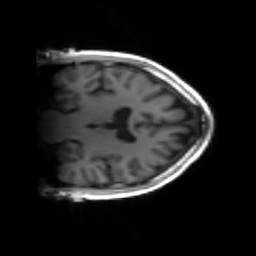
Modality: inplaneT1
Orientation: coronal
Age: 26
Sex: male
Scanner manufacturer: siemens
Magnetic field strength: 3 T
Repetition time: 1.2 s
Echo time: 0.00251 s